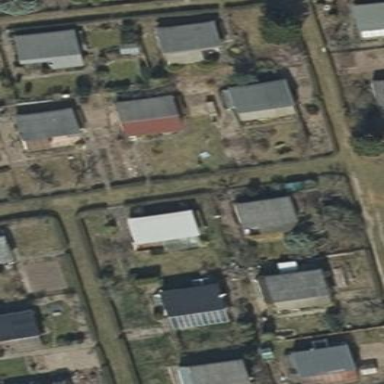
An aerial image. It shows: Allotments area.